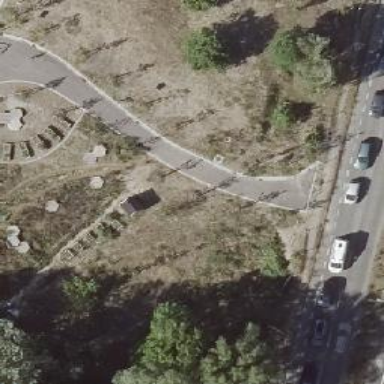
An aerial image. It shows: Asphalt footway.